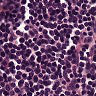
Metastatic tissue present: no